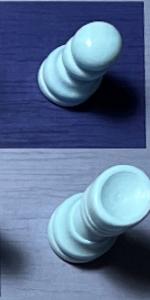
Label: Rook_White